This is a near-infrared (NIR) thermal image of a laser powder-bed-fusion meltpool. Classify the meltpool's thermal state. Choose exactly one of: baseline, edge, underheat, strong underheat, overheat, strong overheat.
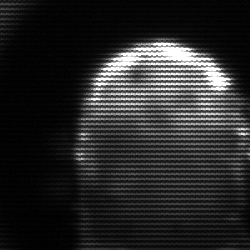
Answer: baseline